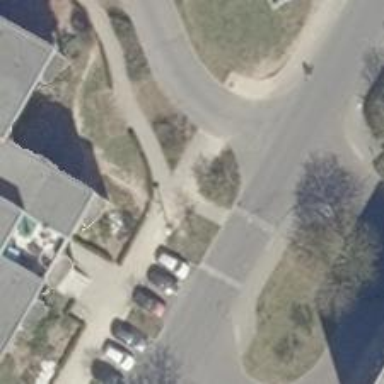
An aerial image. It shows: Traffic calming table.